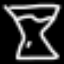
Label: hourglass